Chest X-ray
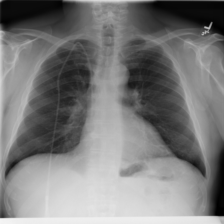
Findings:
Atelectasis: negative
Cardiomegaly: negative
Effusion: negative
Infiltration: negative
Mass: negative
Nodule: negative
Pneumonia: negative
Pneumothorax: negative
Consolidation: negative
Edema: negative
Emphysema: negative
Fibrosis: negative
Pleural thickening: negative
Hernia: negative